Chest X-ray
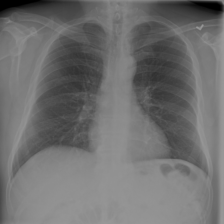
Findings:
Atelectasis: negative
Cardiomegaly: negative
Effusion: negative
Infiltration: positive
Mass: negative
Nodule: negative
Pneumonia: negative
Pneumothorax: negative
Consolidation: negative
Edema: negative
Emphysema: negative
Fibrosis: negative
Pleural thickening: negative
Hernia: negative